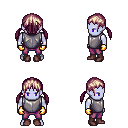
a pixel art fantasy rpg character, male body template, dark elf, purple skin, steel chest armor, magenta pants, white blonde twin-tailed hairstyle, gold gloves, maroon shoes, four views (front, back, left, right), 2x2 character sprite sheet, small pixel art, hard edges, no anti-aliasing